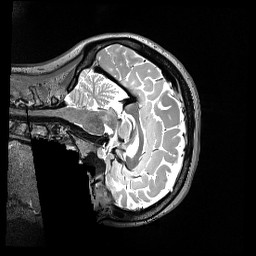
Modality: T2w
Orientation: sagittal
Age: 26
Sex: female
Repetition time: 3.2 s
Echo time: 0.563 s